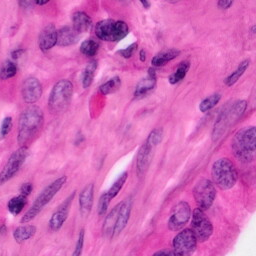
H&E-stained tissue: Pancreatic